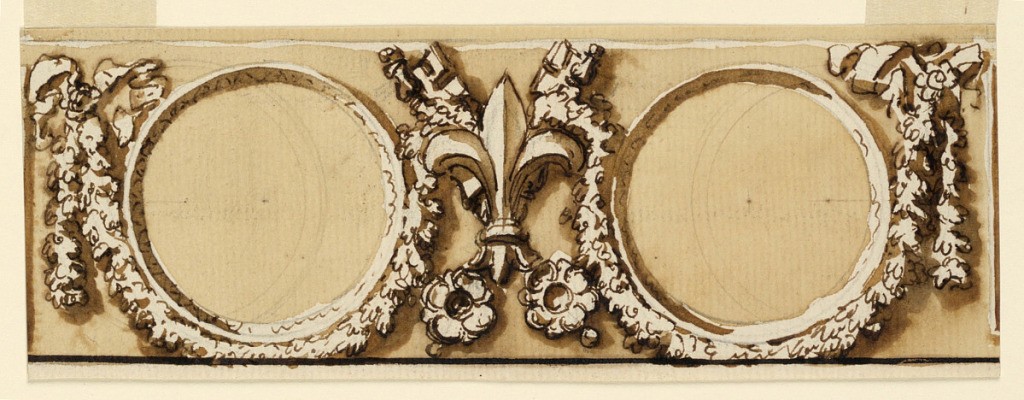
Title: Decoration of a frieze
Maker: Giuseppe Barberi, Italian, 1746–1809
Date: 1746–1809
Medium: Pen and brown ink, brush and brown wash, graphite on off-white laid paper
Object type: Drawing
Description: Decoration of a frieze.